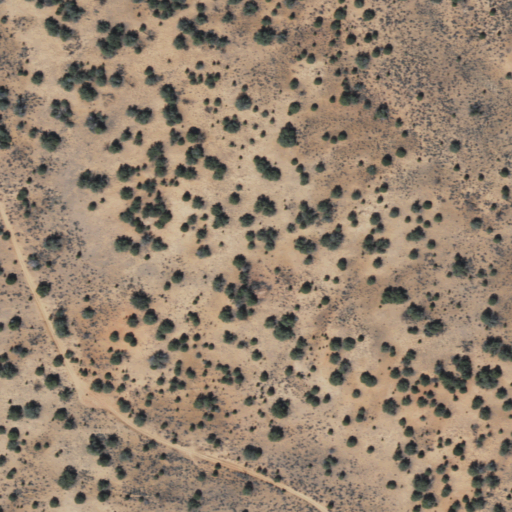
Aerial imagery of valley in Arizona named Pinnacle Valley containing only shrub